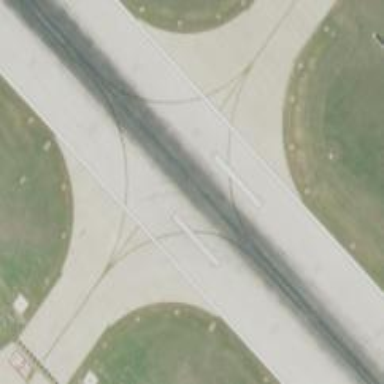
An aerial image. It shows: Image of taxiway at airport.